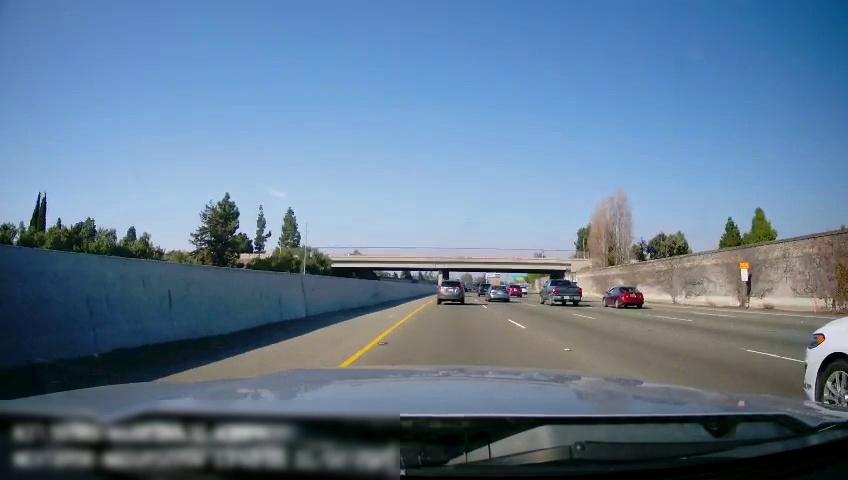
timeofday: Day
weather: Sunny
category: Drivable Space
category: Vehicles | Car
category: Vehicles | Car
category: Vehicles | SUV
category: Vehicles | Truck
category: Vehicles | Car
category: Vehicles | SUV
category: Vehicles | Car
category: Vehicles | SUV
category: Lanes | Alternate Lane
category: Lanes | Alternate Lane
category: Lanes | Alternate Lane
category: Lanes | Alternate Lane
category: Lanes | Current Lane
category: Lanes | Current Lane
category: Traffic | Signs
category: Traffic | Signs
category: Traffic | Signs
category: Traffic | Signs